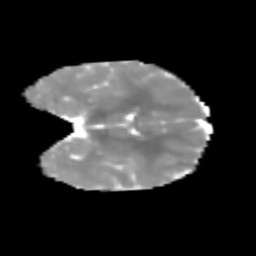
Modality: MD
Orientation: coronal
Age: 6
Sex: female
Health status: healthy